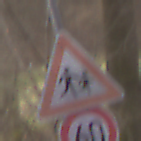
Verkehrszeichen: KinderLinks
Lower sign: Geschwindigkeit60
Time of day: MorningAfternoon
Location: Outdoor (Nature)
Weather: Overcast
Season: Autumn
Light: Natural